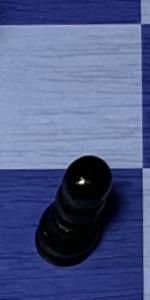
Label: Pawn_Black